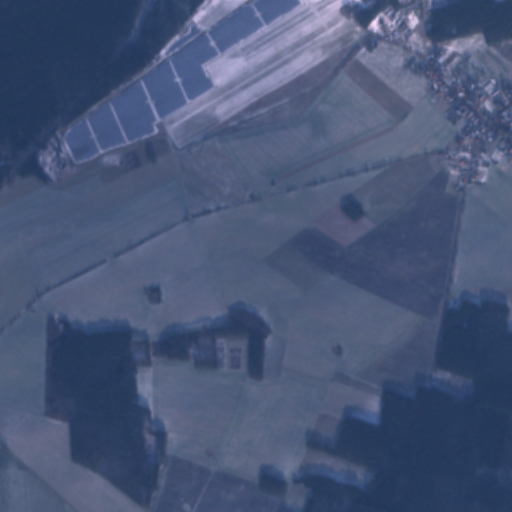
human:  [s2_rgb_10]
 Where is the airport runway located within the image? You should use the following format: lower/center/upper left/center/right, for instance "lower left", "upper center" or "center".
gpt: The airport runway is located in the upper right of the image.
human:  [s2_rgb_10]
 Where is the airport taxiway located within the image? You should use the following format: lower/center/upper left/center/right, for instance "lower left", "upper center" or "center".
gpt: The airport taxiway is located in the upper right of the image.
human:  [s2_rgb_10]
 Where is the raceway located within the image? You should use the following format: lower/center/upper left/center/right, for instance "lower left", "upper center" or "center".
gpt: The raceway is located in the upper left of the image.
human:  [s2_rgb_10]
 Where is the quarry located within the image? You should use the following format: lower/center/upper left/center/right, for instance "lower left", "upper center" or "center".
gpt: There is no quarry in the image.